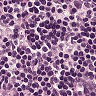
Metastatic tissue present: no